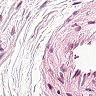
Metastatic tissue present: no